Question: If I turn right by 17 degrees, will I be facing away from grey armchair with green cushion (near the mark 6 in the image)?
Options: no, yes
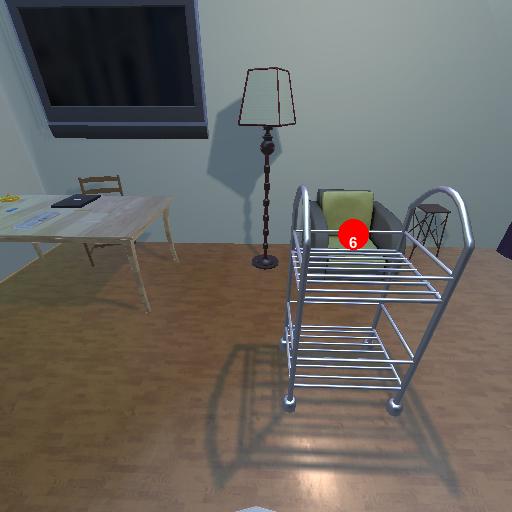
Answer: no